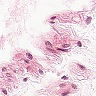
Metastatic tissue present: no